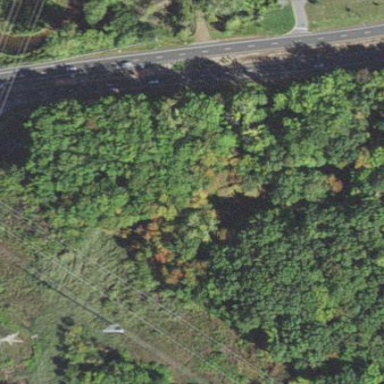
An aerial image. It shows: Nature reserve located within forest area.